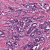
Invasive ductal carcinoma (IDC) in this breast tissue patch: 1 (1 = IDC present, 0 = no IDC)